Field crop: maize
Growth stage: 2
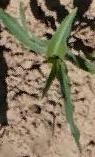
Species: maize